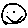
Label: smiley face